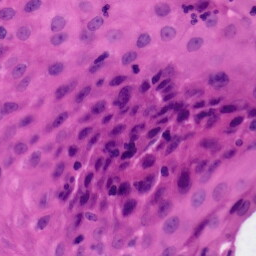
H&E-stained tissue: Tonsil